Field crop: maize
Growth stage: 2
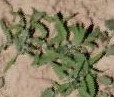
Species: atriplex